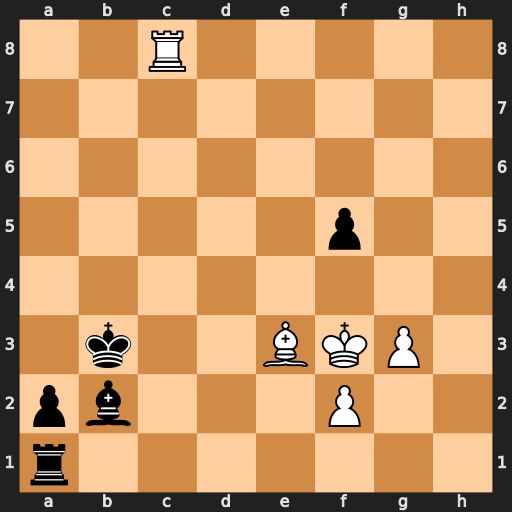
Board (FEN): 2R5/8/8/5p2/8/1k2BKP1/pb3P2/r7
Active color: w
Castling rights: -
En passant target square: -
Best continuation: Rb8+ Kc4 Rxb2